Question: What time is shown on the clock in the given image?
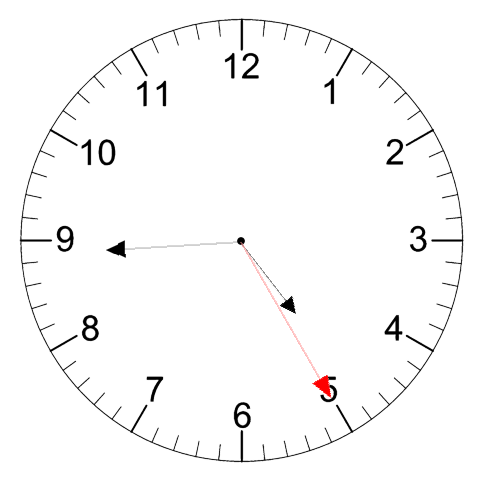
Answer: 04:44:25